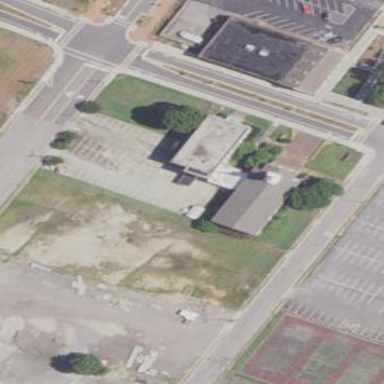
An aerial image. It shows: Building that serves as place of worship.